Interaction volume radius: 5 \u00c5
Interaction volume height: 15 \u00c5
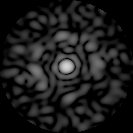
Disorder parameter: 0.852